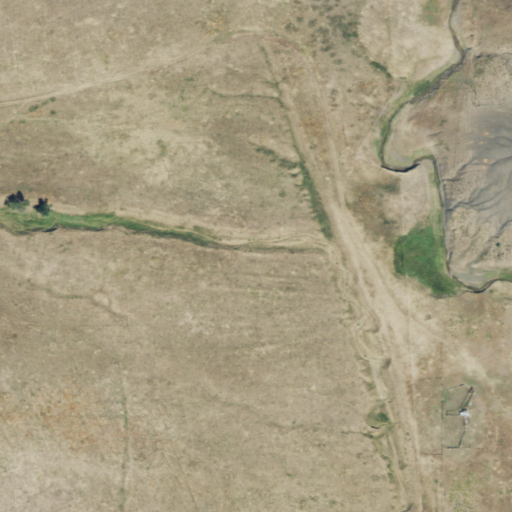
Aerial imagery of valley in Colorado named West Kearns Canyon containing shrub and grassland